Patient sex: M
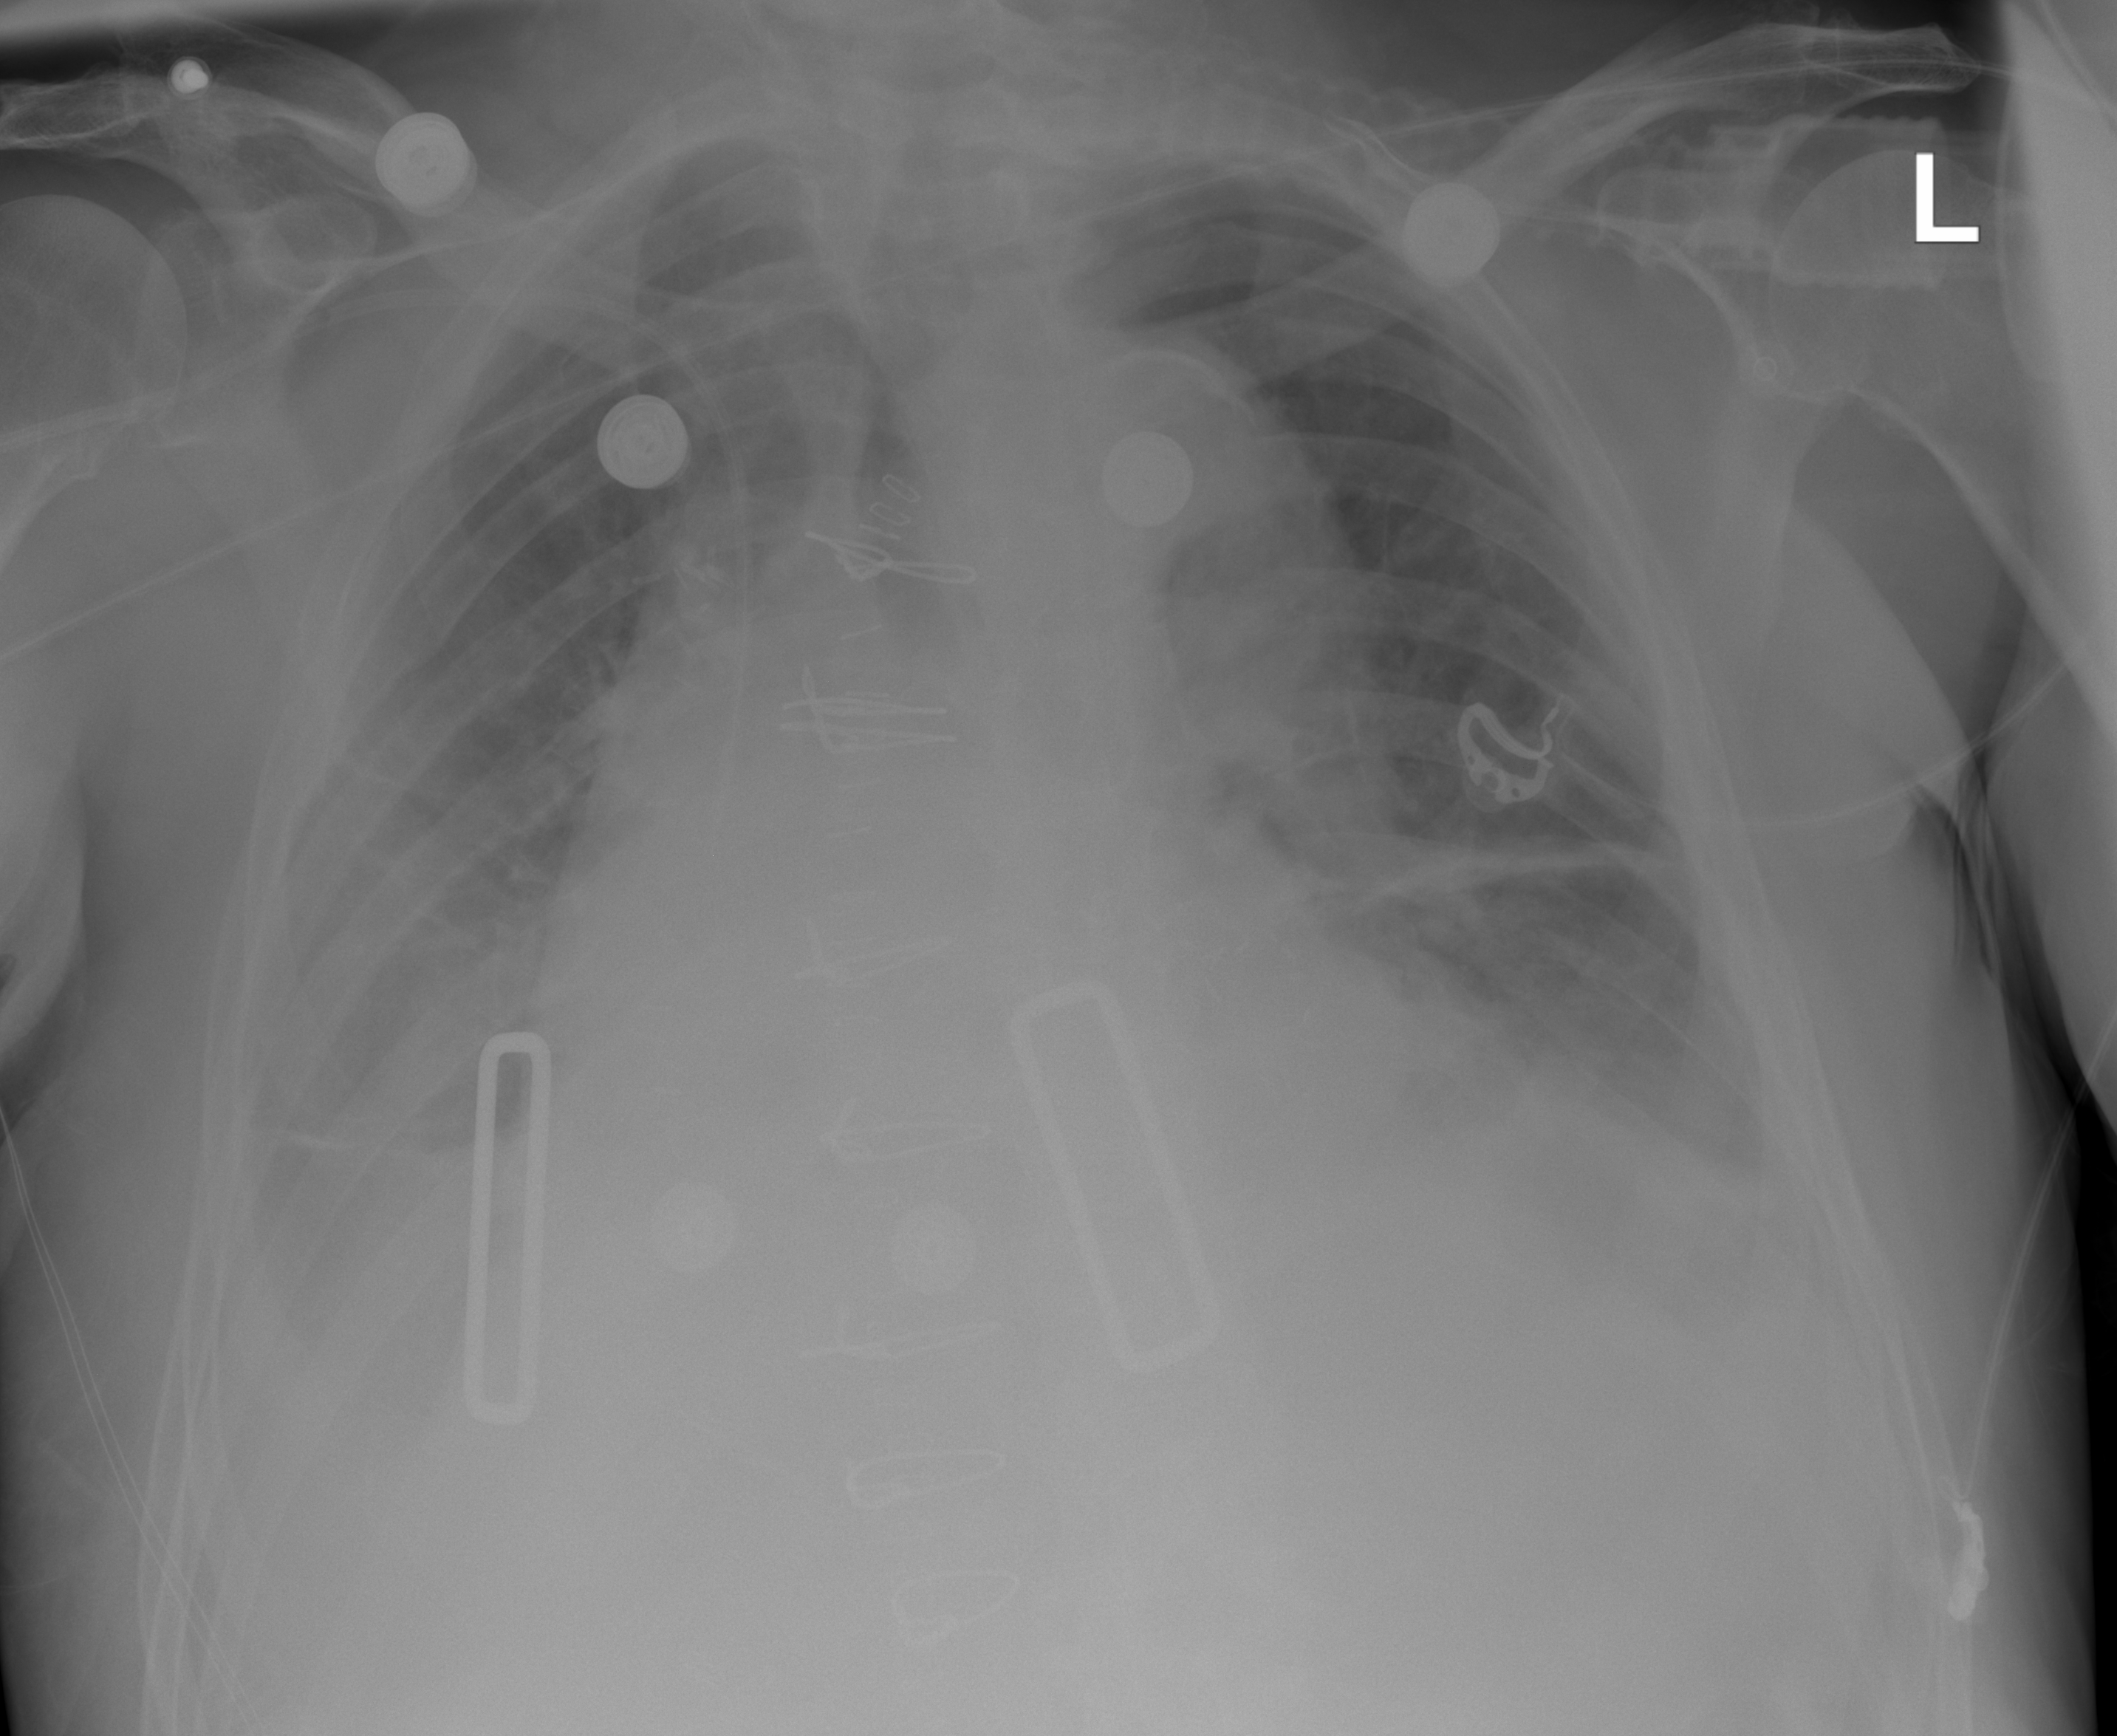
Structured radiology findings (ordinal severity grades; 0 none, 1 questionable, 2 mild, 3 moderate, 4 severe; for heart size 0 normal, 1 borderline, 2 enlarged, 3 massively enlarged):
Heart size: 2
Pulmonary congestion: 1
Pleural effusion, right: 3
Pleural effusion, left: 2
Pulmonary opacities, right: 0
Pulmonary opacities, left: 0
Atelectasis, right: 2
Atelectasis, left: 2